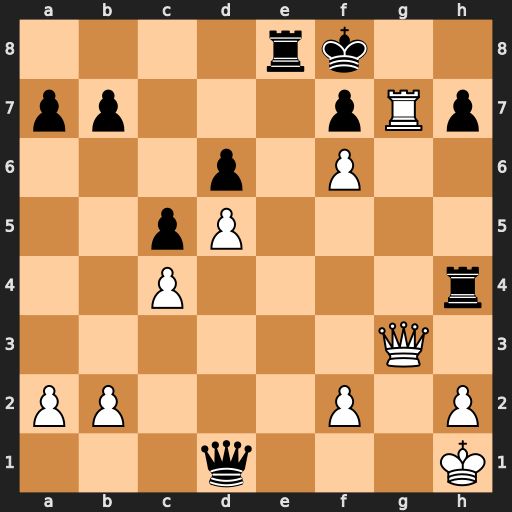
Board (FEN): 4rk2/pp3pRp/3p1P2/2pP4/2P4r/6Q1/PP3P1P/3q3K
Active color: w
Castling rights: -
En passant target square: -
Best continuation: Kg2 Qg4 Rxg4 Rxg4 Qxg4